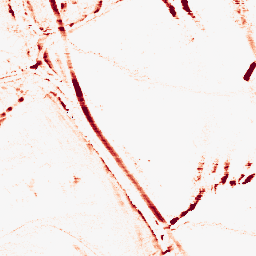
Category: morphological
Decomposition family: morphological_rect
Decomposition parameters: operation: opening
width: 10
height: 3
Upsampling method: bicubic
Upsampling parameters: scale: 8
Upsampling scale: 8